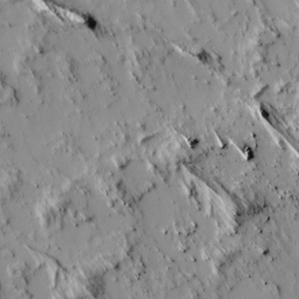
Label: non_frost